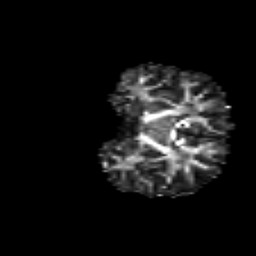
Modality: FA
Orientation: coronal
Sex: female
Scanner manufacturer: siemens
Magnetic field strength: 3 T
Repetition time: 5 s
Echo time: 0.071 s